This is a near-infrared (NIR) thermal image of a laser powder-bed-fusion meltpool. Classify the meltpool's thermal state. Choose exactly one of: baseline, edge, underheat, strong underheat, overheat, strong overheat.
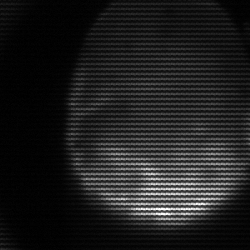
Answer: edge